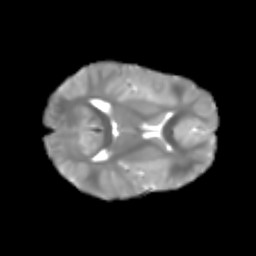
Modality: T2w
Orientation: axial
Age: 7
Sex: male
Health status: healthy